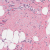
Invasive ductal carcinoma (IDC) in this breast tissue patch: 1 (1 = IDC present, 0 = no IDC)